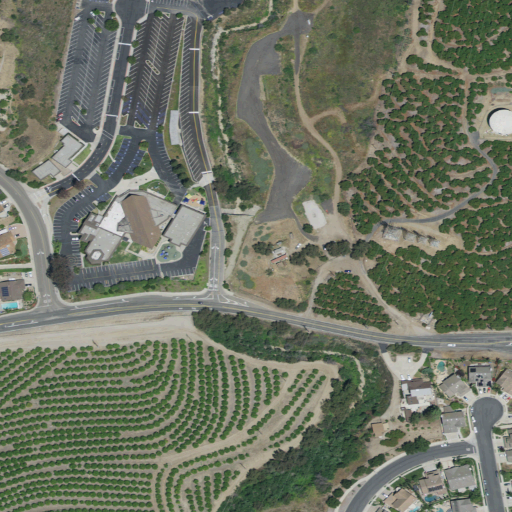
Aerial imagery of valley in California named Harmon Canyon containing cultivated crops, medium intensity development, low intensity development, shrub, open development, high intensity development, pasture, and grassland